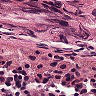
Metastatic tissue present: yes